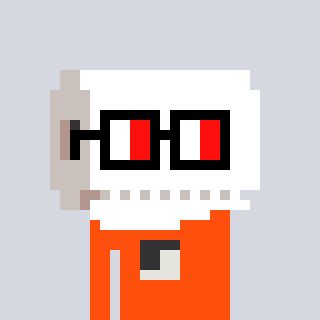
a pixel art character with square glasses with black frames and red eyes, a toiletpaper-full-shaped head and a orange-colored body on a cool background